Aerial crown-view tile of a tropical tree (Barro Colorado Island, Panama), acquired 20240813:
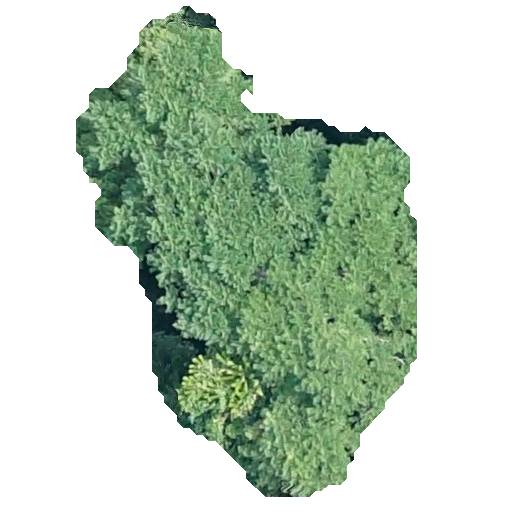
Species: Jacaranda copaia
GBIF accepted scientific name: Jacaranda copaia
Crown area: 157.713 m²